Question: How do i un-hide errors loading extension in Visual Studio?
That is, if i click on the following dialog:

How do i undo that click?
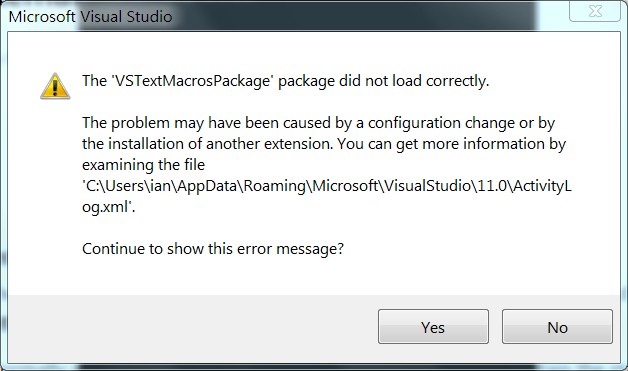
Answer: I think the following command-line will "un-hide" all load errors:
'''
devenv.exe /ResetSkipPkgs
'''
From <URL>:
> Clears all options to skip loading added to VSPackages by users wishing to avoid loading problem VSPackages, then starts Visual Studio.The presence of a SkipLoading tag disables the loading of a VSPackage; clearing the tag re-enables the loading of the VSPackage.